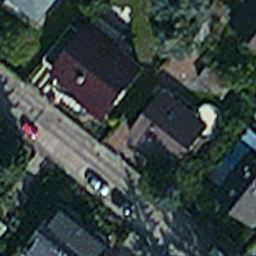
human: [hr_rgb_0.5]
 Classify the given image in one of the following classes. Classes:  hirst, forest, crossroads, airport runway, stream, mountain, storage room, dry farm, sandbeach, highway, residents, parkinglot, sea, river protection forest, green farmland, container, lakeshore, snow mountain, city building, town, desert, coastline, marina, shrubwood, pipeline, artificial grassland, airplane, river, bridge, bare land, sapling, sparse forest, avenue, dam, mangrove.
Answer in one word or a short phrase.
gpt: residents